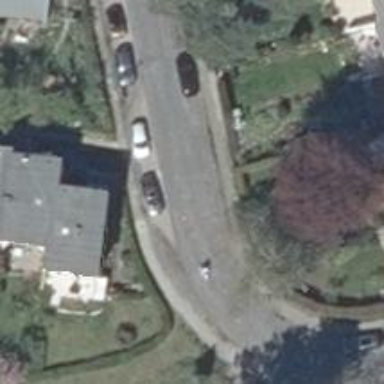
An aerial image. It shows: Sidewalk along the footway.